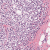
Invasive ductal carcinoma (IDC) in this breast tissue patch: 1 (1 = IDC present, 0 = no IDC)